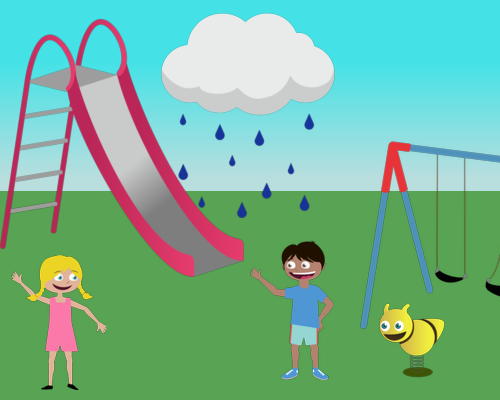
rain cloud in middle of the sky med swing on right in front of the swing med boy standing facing left smiling one hand upon and a large bee toy on right bottom and girl on left facing right smiling and large slide behind girl facing right